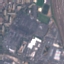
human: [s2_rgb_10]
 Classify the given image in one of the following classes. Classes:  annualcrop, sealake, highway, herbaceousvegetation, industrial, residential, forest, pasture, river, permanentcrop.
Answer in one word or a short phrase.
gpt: Industrial